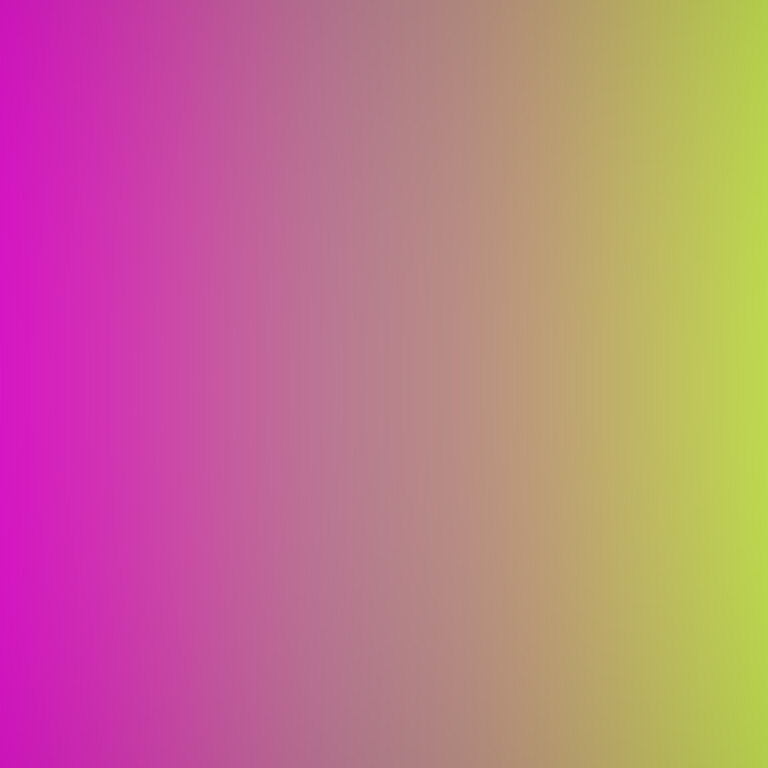
Abstract light effect, smooth gradient from vivid magenta to bright lime green, energetic atmosphere, soft blend, no room, no furniture, no objects.